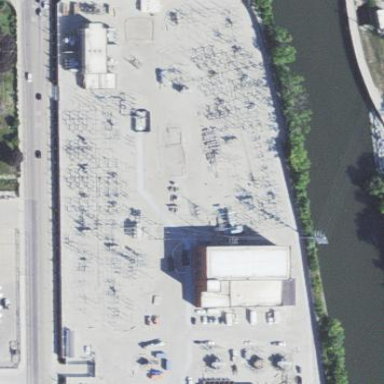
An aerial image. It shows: Outdoor transmission substation.